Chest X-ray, PA view. Patient: 50 years old, sex M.
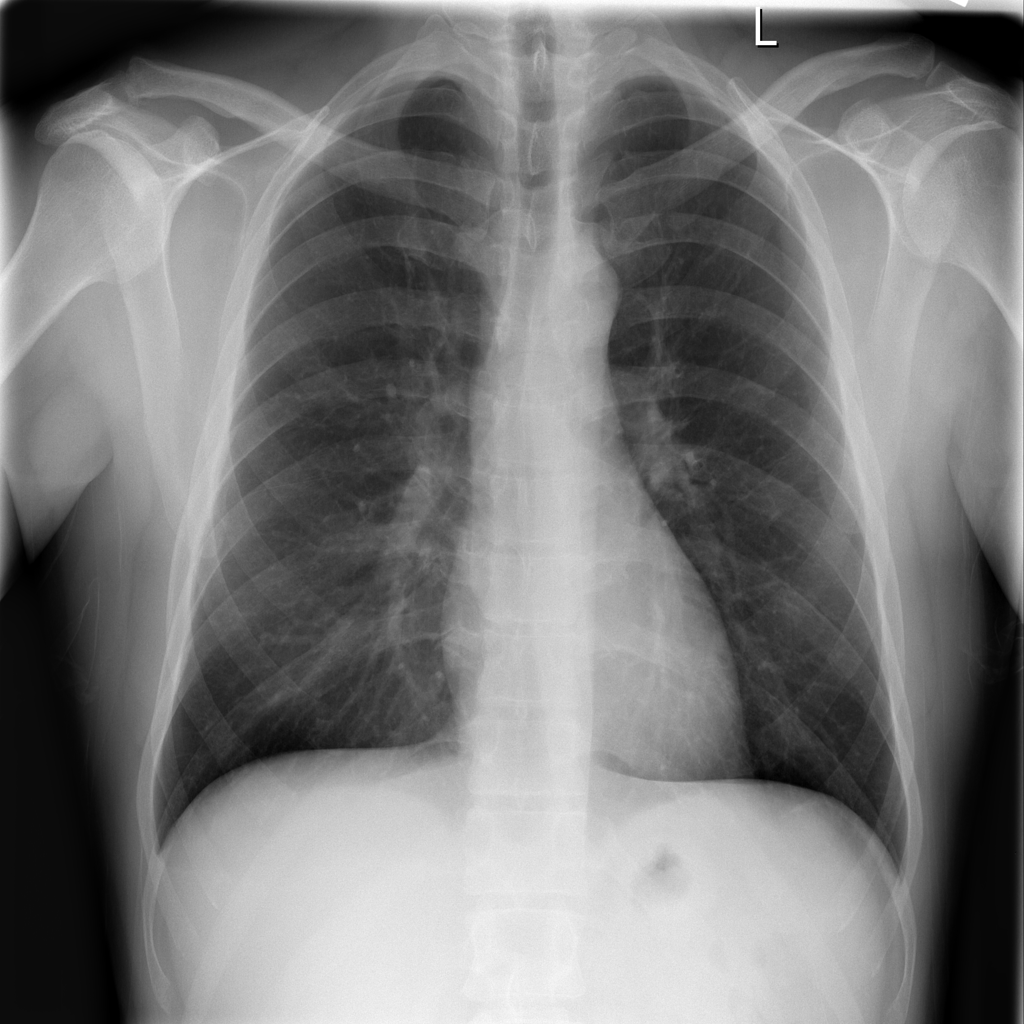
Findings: Infiltration